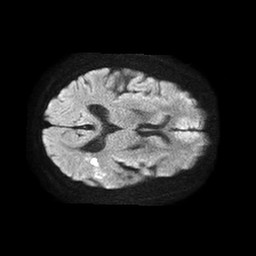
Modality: TRACE
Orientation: axial
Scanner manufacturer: philips
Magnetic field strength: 1.5 T
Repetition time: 4.6 s
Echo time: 0.08517 s